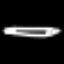
Label: pencil